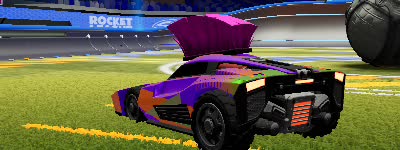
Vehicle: breakout